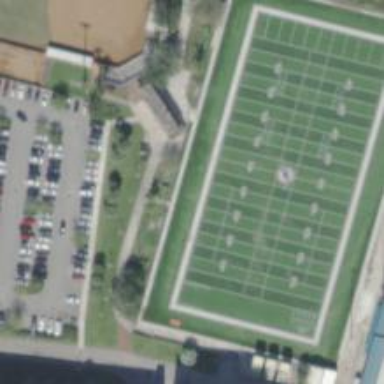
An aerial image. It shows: American football pitch for leisure and sport activities.